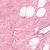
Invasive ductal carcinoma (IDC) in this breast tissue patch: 0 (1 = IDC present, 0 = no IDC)